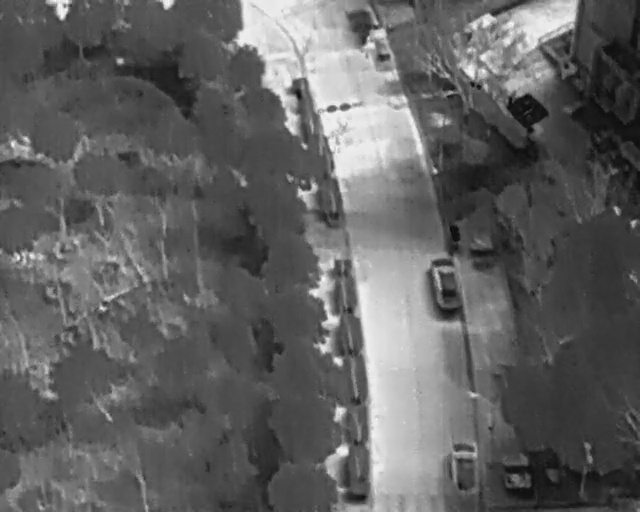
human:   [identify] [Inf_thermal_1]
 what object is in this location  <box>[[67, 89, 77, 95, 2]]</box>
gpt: <ref>1 medium car at the bottom right</ref>